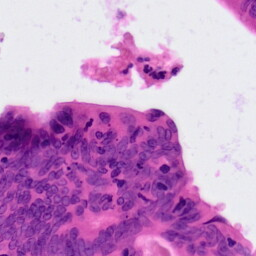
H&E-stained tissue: Colon